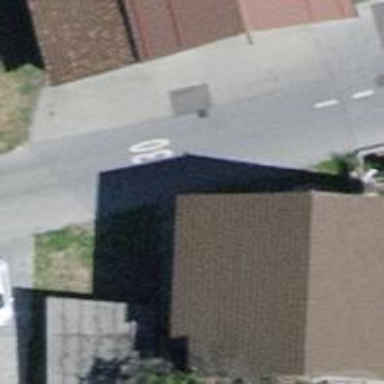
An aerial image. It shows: Gabled building.